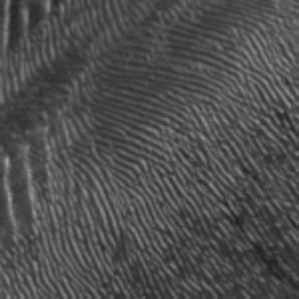
Label: frost